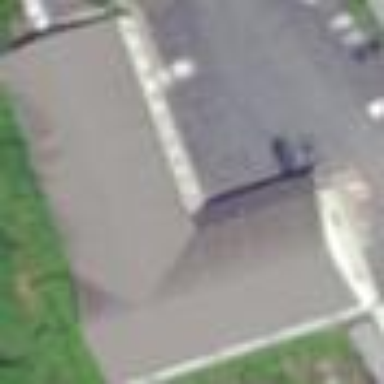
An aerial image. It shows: Commercial building.